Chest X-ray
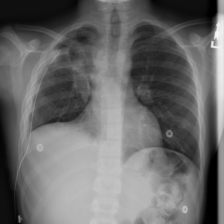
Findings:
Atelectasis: negative
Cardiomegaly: negative
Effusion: negative
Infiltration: negative
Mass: negative
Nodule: negative
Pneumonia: negative
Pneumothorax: positive
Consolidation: negative
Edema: negative
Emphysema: negative
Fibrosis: negative
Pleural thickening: negative
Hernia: negative